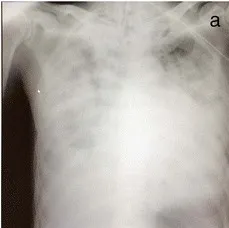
Chest radiographs at ICU admission.
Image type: radiology (x_ray)